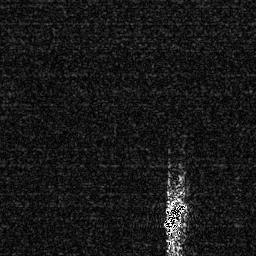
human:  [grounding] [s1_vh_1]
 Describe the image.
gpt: In the satellite image, there is  <ref>1 medium ship </ref> <box>[[62, 76, 73, 92, 0]]</box> located at bottom.